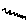
Label: zigzag